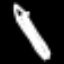
Label: pencil